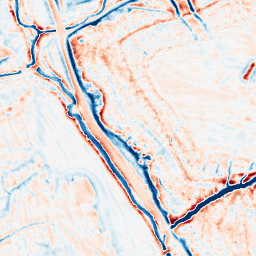
Category: edge_preserving
Decomposition family: bilateral
Decomposition parameters: d: 15
sigma_color: 50
sigma_space: 50
Upsampling method: bicubic_16x
Upsampling parameters: scale: 16
Upsampling scale: 16